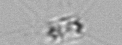
Label: Chaetoceros_didymus